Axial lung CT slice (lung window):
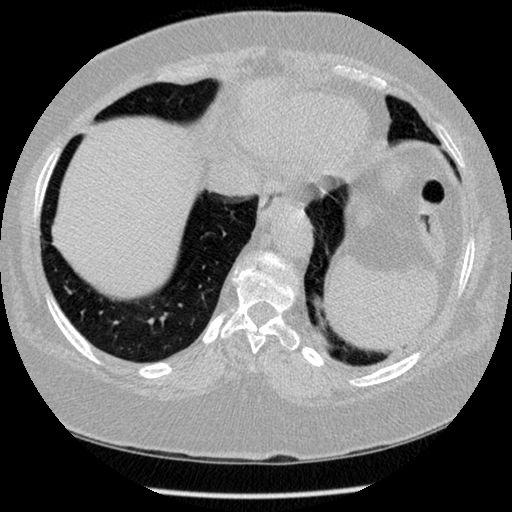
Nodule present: no